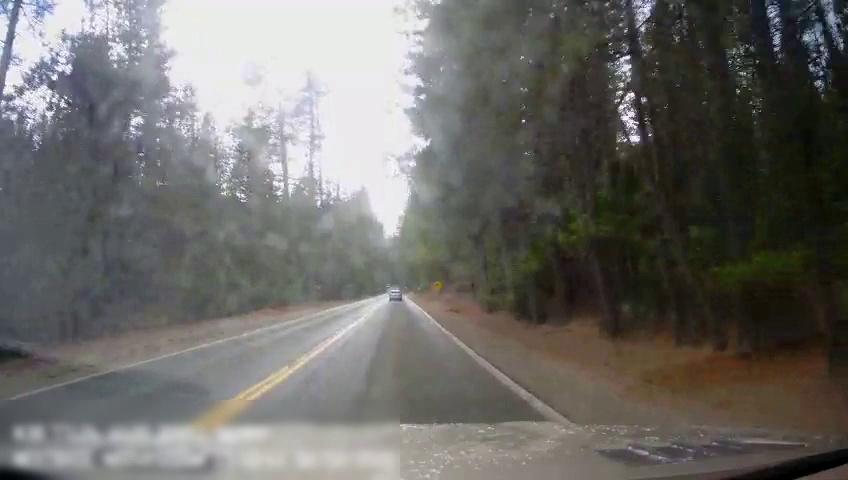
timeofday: Day
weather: Sunny
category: Drivable Space
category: Vehicles | SUV
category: Lanes | Current Lane
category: Lanes | Current Lane
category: Lanes | Opposite Lane
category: Lanes | Opposite Lane
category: Traffic | Signs